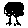
Label: tree